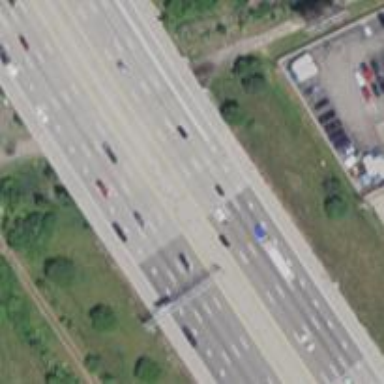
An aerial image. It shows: Motorway bridge with asphalt surface.